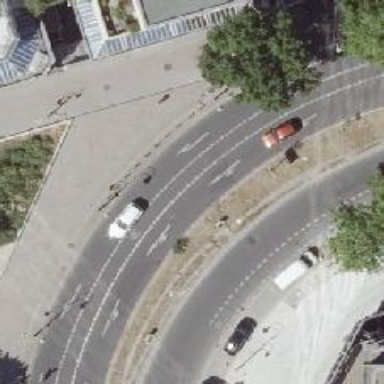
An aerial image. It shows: Cycleway.